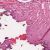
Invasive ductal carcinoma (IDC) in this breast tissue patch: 0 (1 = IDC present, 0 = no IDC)